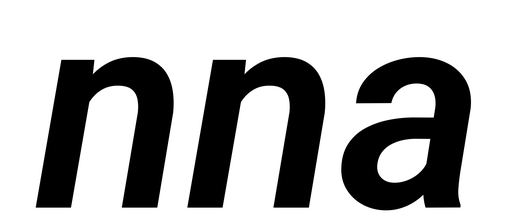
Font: Roboto-Italic_SemiBold_Italic